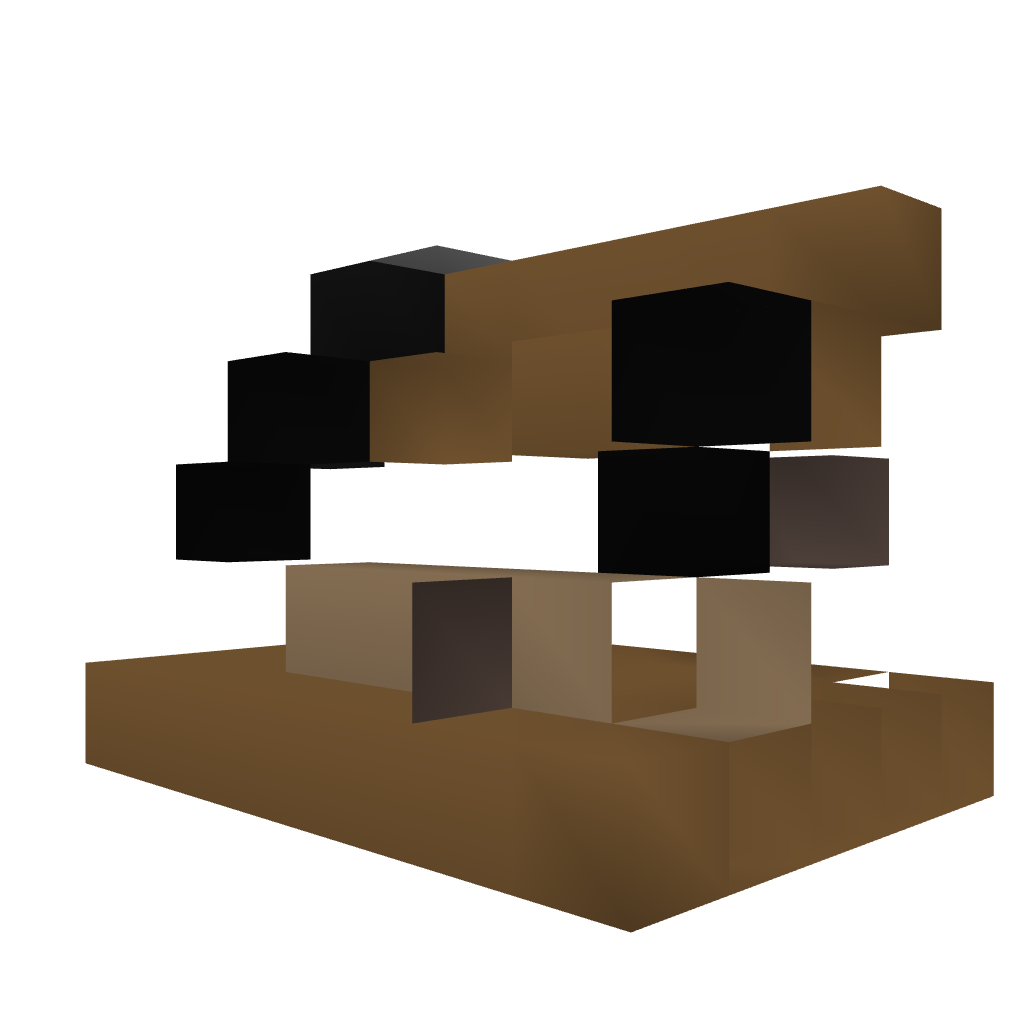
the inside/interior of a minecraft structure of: PLANS FOR STEAMBATH